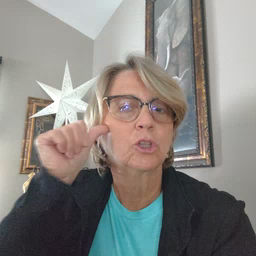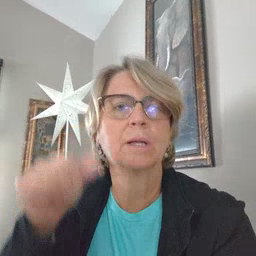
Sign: yesterday